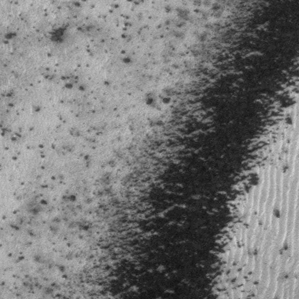
Label: frost